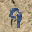
Label: 9